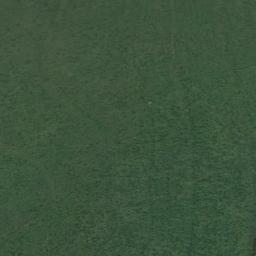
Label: meadow